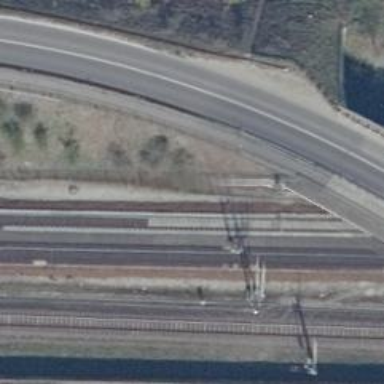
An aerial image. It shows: Rail line with contact line electrification. The railway is ballastless.